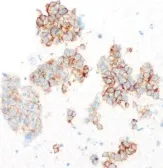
Chest radiological and pathological findings of the 7th station lymph nodes. (I)
RET rearrangement was detected by the break-apart fluorescence in situ hybridization (FISH) assay (Original magnification, x1000).
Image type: pathology (immunostaining)